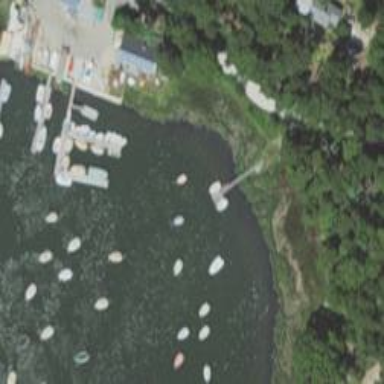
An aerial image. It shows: Pier with mooring facilities.